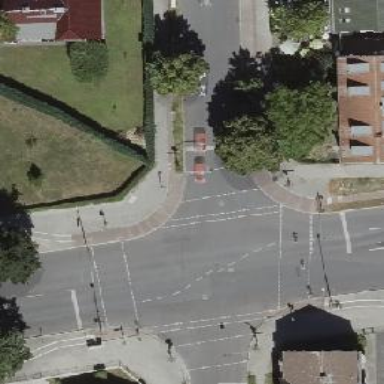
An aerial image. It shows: Road with traffic signals.